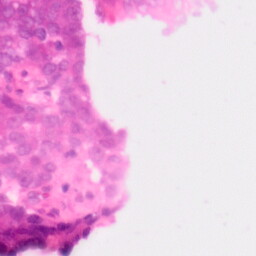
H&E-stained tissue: Colon